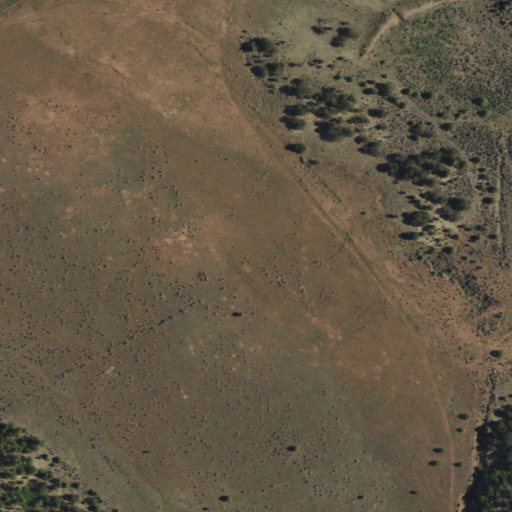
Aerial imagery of valley in New Mexico named Mahan Canyon containing shrub, woody wetlands, and evergreen forest